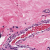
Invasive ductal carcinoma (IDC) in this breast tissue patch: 0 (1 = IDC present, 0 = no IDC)